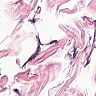
Metastatic tissue present: no